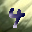
Label: 4